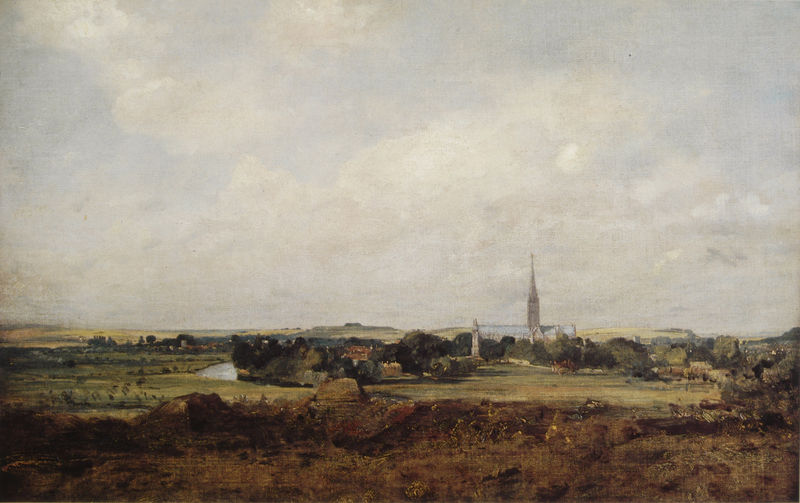
Titel: Salisbury from Harnham Hill
Künstler: John Constable
Standort: Paris
Institution: Musée du Louvre
Schlagwörter: baum, berg, blau, dunkel, felsen, gemälde, himmel, schatten, wasser, weiß, wolken, bäume, fluss, gelb, grün, kirchturm, landschaft, ocker, stadt, ufer, braun, grau, hell, hintergrund, licht, schwarz, vordergrund, ausblick, blick, dach, gebäude, gras, haus, rot, tiere, weg, wiese, malerei, spitze, weit, öl, bach, ebene, erde, feld, felder, ferne, gräser, horizont, häuser, hügel, natur, norden, weide, weite, büsche, flach, kirche, wege, wiesen, realismus, england, gotik, tal, wald, genre, pferde, turm, bewölkt, sommer, naturalismus, ort, vedute, acker, fläche, dorf, dächer, nebel, herbst, wagen, romantik, ölgemälde, constable, querformat, stimmung, frühling, grass, skyline, stadtansicht, weiden, bruan, kloster, türme, dom, heide, leinwand, kathedrale, back, landscahft, fernsicht, wolkne, abtei, weise, friedlich, wall, vierungsturm, überschau, horizonz, statd, ruisdael, landschaftsgemälde, john constable, großbritannien, salisbury, kathedrale von salisbury, szatd, landschaft#, ort dorf